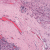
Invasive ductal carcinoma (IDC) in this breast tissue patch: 1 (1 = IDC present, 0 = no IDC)